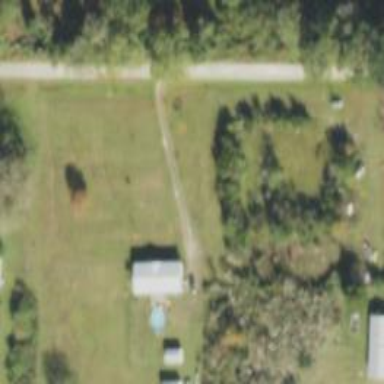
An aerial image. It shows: Driveway.